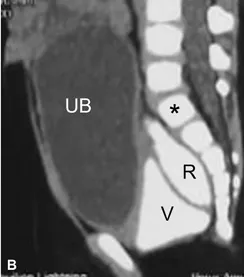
First case: Eighteen-month-old girl with cloaca. (
A
) Contrast X-ray study demonstrating the rectum (R), vagina (V), and common channel (CC).
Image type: radiology (ct)